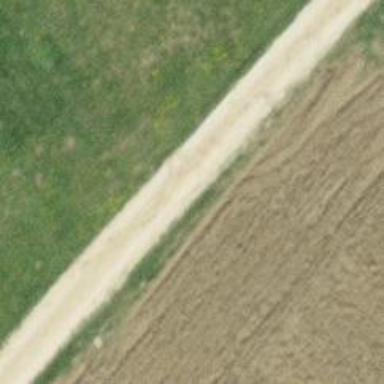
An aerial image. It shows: Track with grade 2 tracktype.